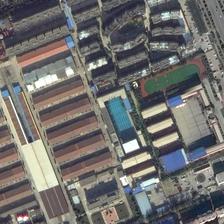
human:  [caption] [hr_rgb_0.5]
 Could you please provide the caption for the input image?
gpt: a playground is surroundeded by many buildings is next to a road .

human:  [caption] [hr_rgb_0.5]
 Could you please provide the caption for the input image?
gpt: many different buildings around a playground are near to a road .

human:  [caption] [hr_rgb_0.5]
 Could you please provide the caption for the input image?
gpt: the playground locates in the gap between two builidngs with a swimming pool beside .

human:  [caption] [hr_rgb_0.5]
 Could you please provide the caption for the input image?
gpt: a red and green court and five brown houses beside .

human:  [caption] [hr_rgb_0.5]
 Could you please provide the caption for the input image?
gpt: a long playground with two basketball fields in it is surrounded by many houses .